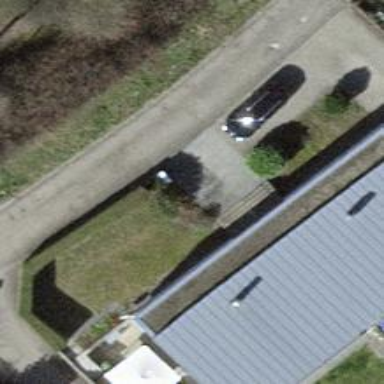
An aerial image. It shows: Light gray house with skillion roof.